Question: I'm looking at a Computer Vision application where I try to analyze the strength of edges a certain set of colors make with another color. For, this I take images of two colors falling on top of each other and record the edge strength (the normalized value I get through Canny edge detection) for a pair of colors.
Now, if I plot this edge strength graph for each color pair I get a graph like below:

In the graph each point represents an edge strength between two colors, which are represented by strings with two RGB tuples.
Based on this edge strength data I'd like to cluster the colors used into a k number of clusters (k is known but arbitrary). The clusters should group the colors such that the color pairs with low edge strength are grouped together, and color pairs that with high edge strength end up in different clusters. For example, if white and yellow have high edge strength, I want them to be in different clusters. If white and grey have low edge strength, I want them in the same cluster. Even though the data is between color pairs, I'd like to get a result where the cluster consists of a set of colors.
I thought this was straight forward with k means clustering, but since the data for color pairs and edge strength between two pairs, I cannot understand how to pre-process the data so that I can cluster the data and get colors as per my requirement. May I know how can I solve my problem with k-means or any other method?
EDIT: I have done smoothing, segmentation on my own before applying edge detection. Without this there's simply too much noise for edge detection. I have applied edge detection in each channel, and normalized and added them to get a strong edge. This all works nicely, and although it alters the original colors, which cannot be helped, it gives decent results that is shown in the graph.
ANOTHER EDIT: The effects of the real world (albedo, incident angle) changes the color a lot. Actually, getting the color values separately and calculating the color values does not give the actual resultant color that occurs when a color falls on the other.
Thanks in advance!
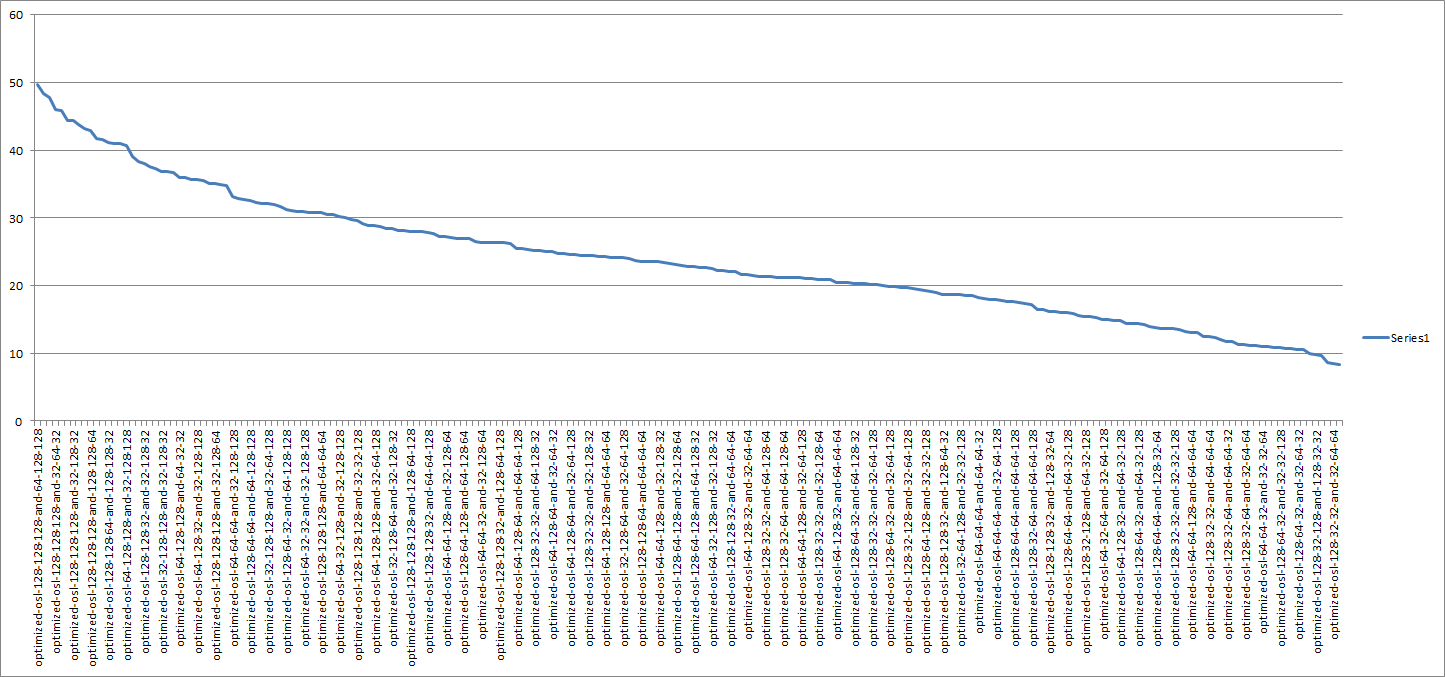
Answer: K-means clustering uses the value of each observation, not the relationships between them. So, if you want to cluster the data in the form you have it you could use some other clustering method that takes pairwise relationships as an input. <URL>
If you could understand the law by which edge strengths depends on the color values, you could possibly obtain the absolute positions of the color in some coordinate space and cluster by that with k-means. For example, if you'd measure the strengths as euclidian distance in RGB - you could simply do k-means by RGB values of the colors. But looking at your data, seems like your edge strengths is not proportional to RGB euclidian distance.